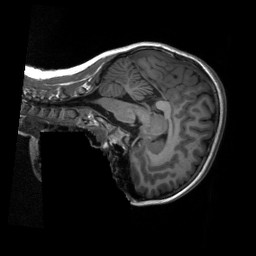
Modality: T1w
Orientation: sagittal
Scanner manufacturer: siemens
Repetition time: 2.3 s
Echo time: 0.00229 s